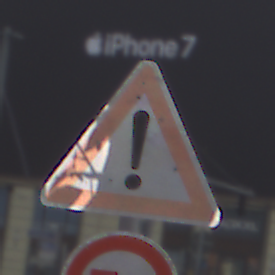
Verkehrszeichen: Gefahrenstelle
Zusatzzeichen unten: UeberholverbotKraftfahrzeuge
Umgebung: Outdoor, Urban
Tageszeit: MorningAfternoon
Wetter: Overcast
Licht: Natural
Jahreszeit: NotSpecified
Kontrast: LowContrast